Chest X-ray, AP view. Patient: 40 years old, sex F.
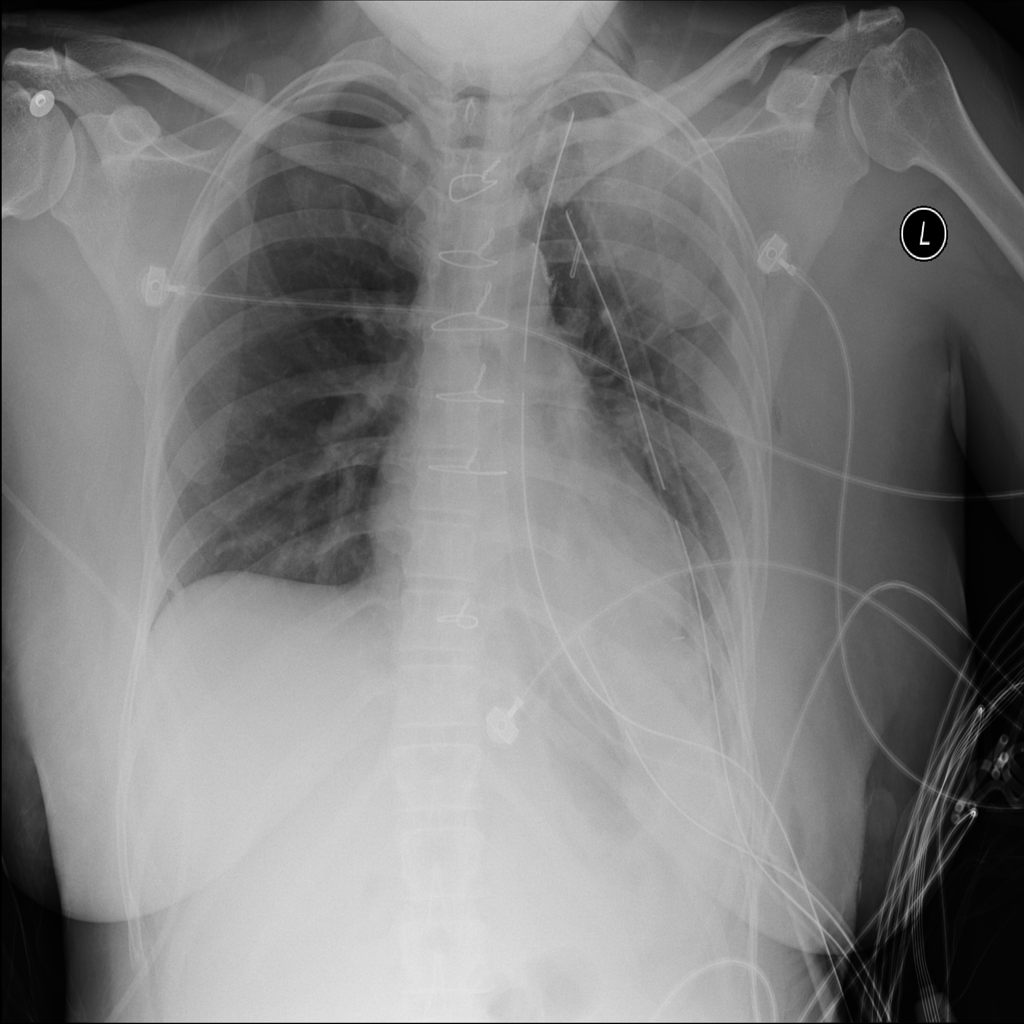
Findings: No Finding